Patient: sex F, age 26
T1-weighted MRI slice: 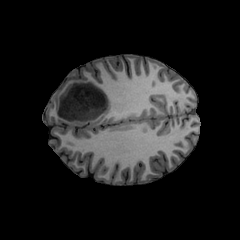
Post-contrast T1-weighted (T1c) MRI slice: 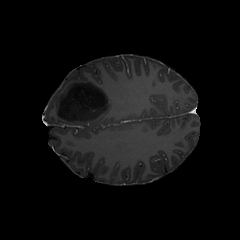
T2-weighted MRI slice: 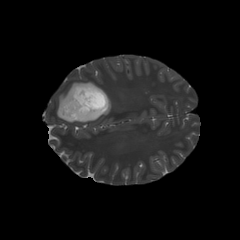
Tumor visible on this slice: yes
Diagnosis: Astrocytoma, IDH-mutant
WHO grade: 3